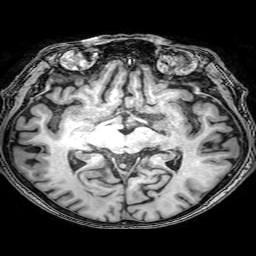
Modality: T1w
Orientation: coronal
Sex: male
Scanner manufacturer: philips
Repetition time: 0.008175 s
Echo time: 0.00377 s